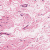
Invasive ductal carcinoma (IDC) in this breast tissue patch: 0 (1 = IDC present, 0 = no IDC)